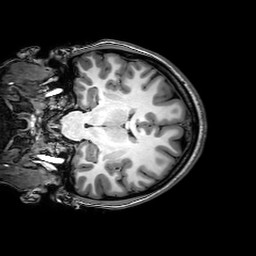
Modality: T1w
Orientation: coronal
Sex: female
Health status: healthy
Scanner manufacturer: philips
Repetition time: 0.0083 s
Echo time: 0.00384 s